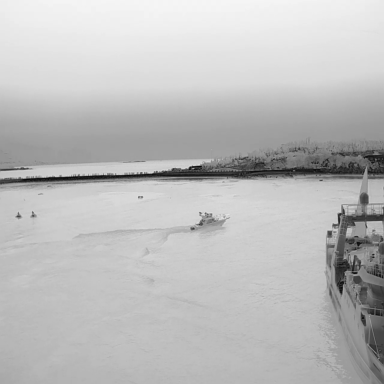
There is a container_ship in the infrared image.